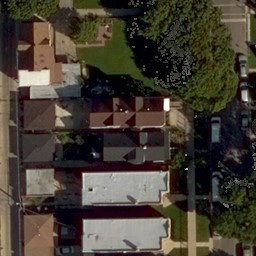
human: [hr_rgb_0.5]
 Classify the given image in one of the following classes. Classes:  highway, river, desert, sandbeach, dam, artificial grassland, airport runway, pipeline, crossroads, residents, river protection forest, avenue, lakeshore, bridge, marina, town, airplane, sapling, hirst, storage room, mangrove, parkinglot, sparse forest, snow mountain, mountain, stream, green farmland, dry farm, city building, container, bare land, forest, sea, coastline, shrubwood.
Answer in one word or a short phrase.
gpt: residents